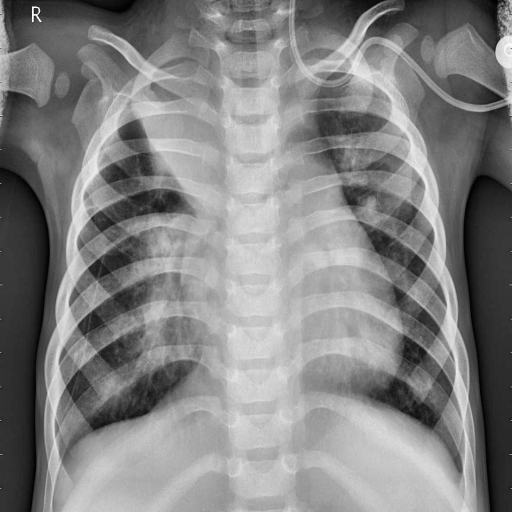
Finding: PNEUMONIA